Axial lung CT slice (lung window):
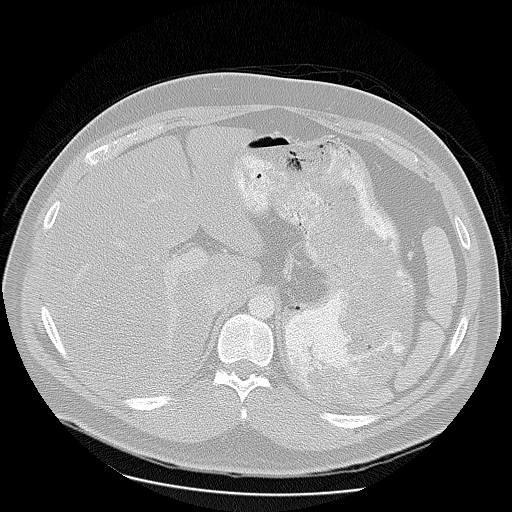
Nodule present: no